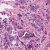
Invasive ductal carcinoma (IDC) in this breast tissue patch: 1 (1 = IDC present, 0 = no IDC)